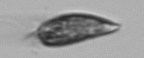
Label: Prorocentrum_triestinum